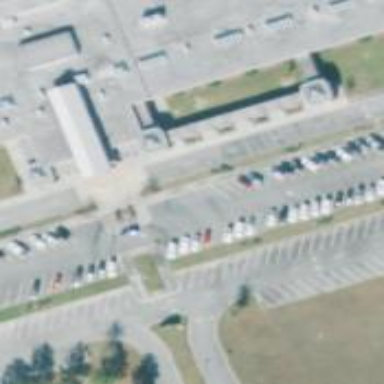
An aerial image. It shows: Parking space is available.